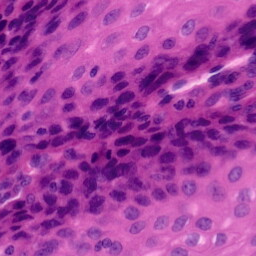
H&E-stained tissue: Tonsil